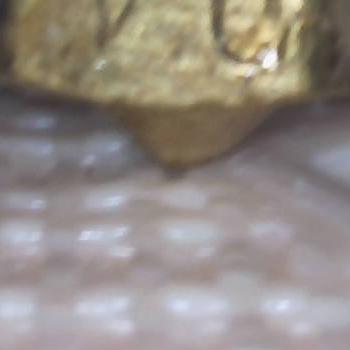
Flow rate: 224%